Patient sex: F
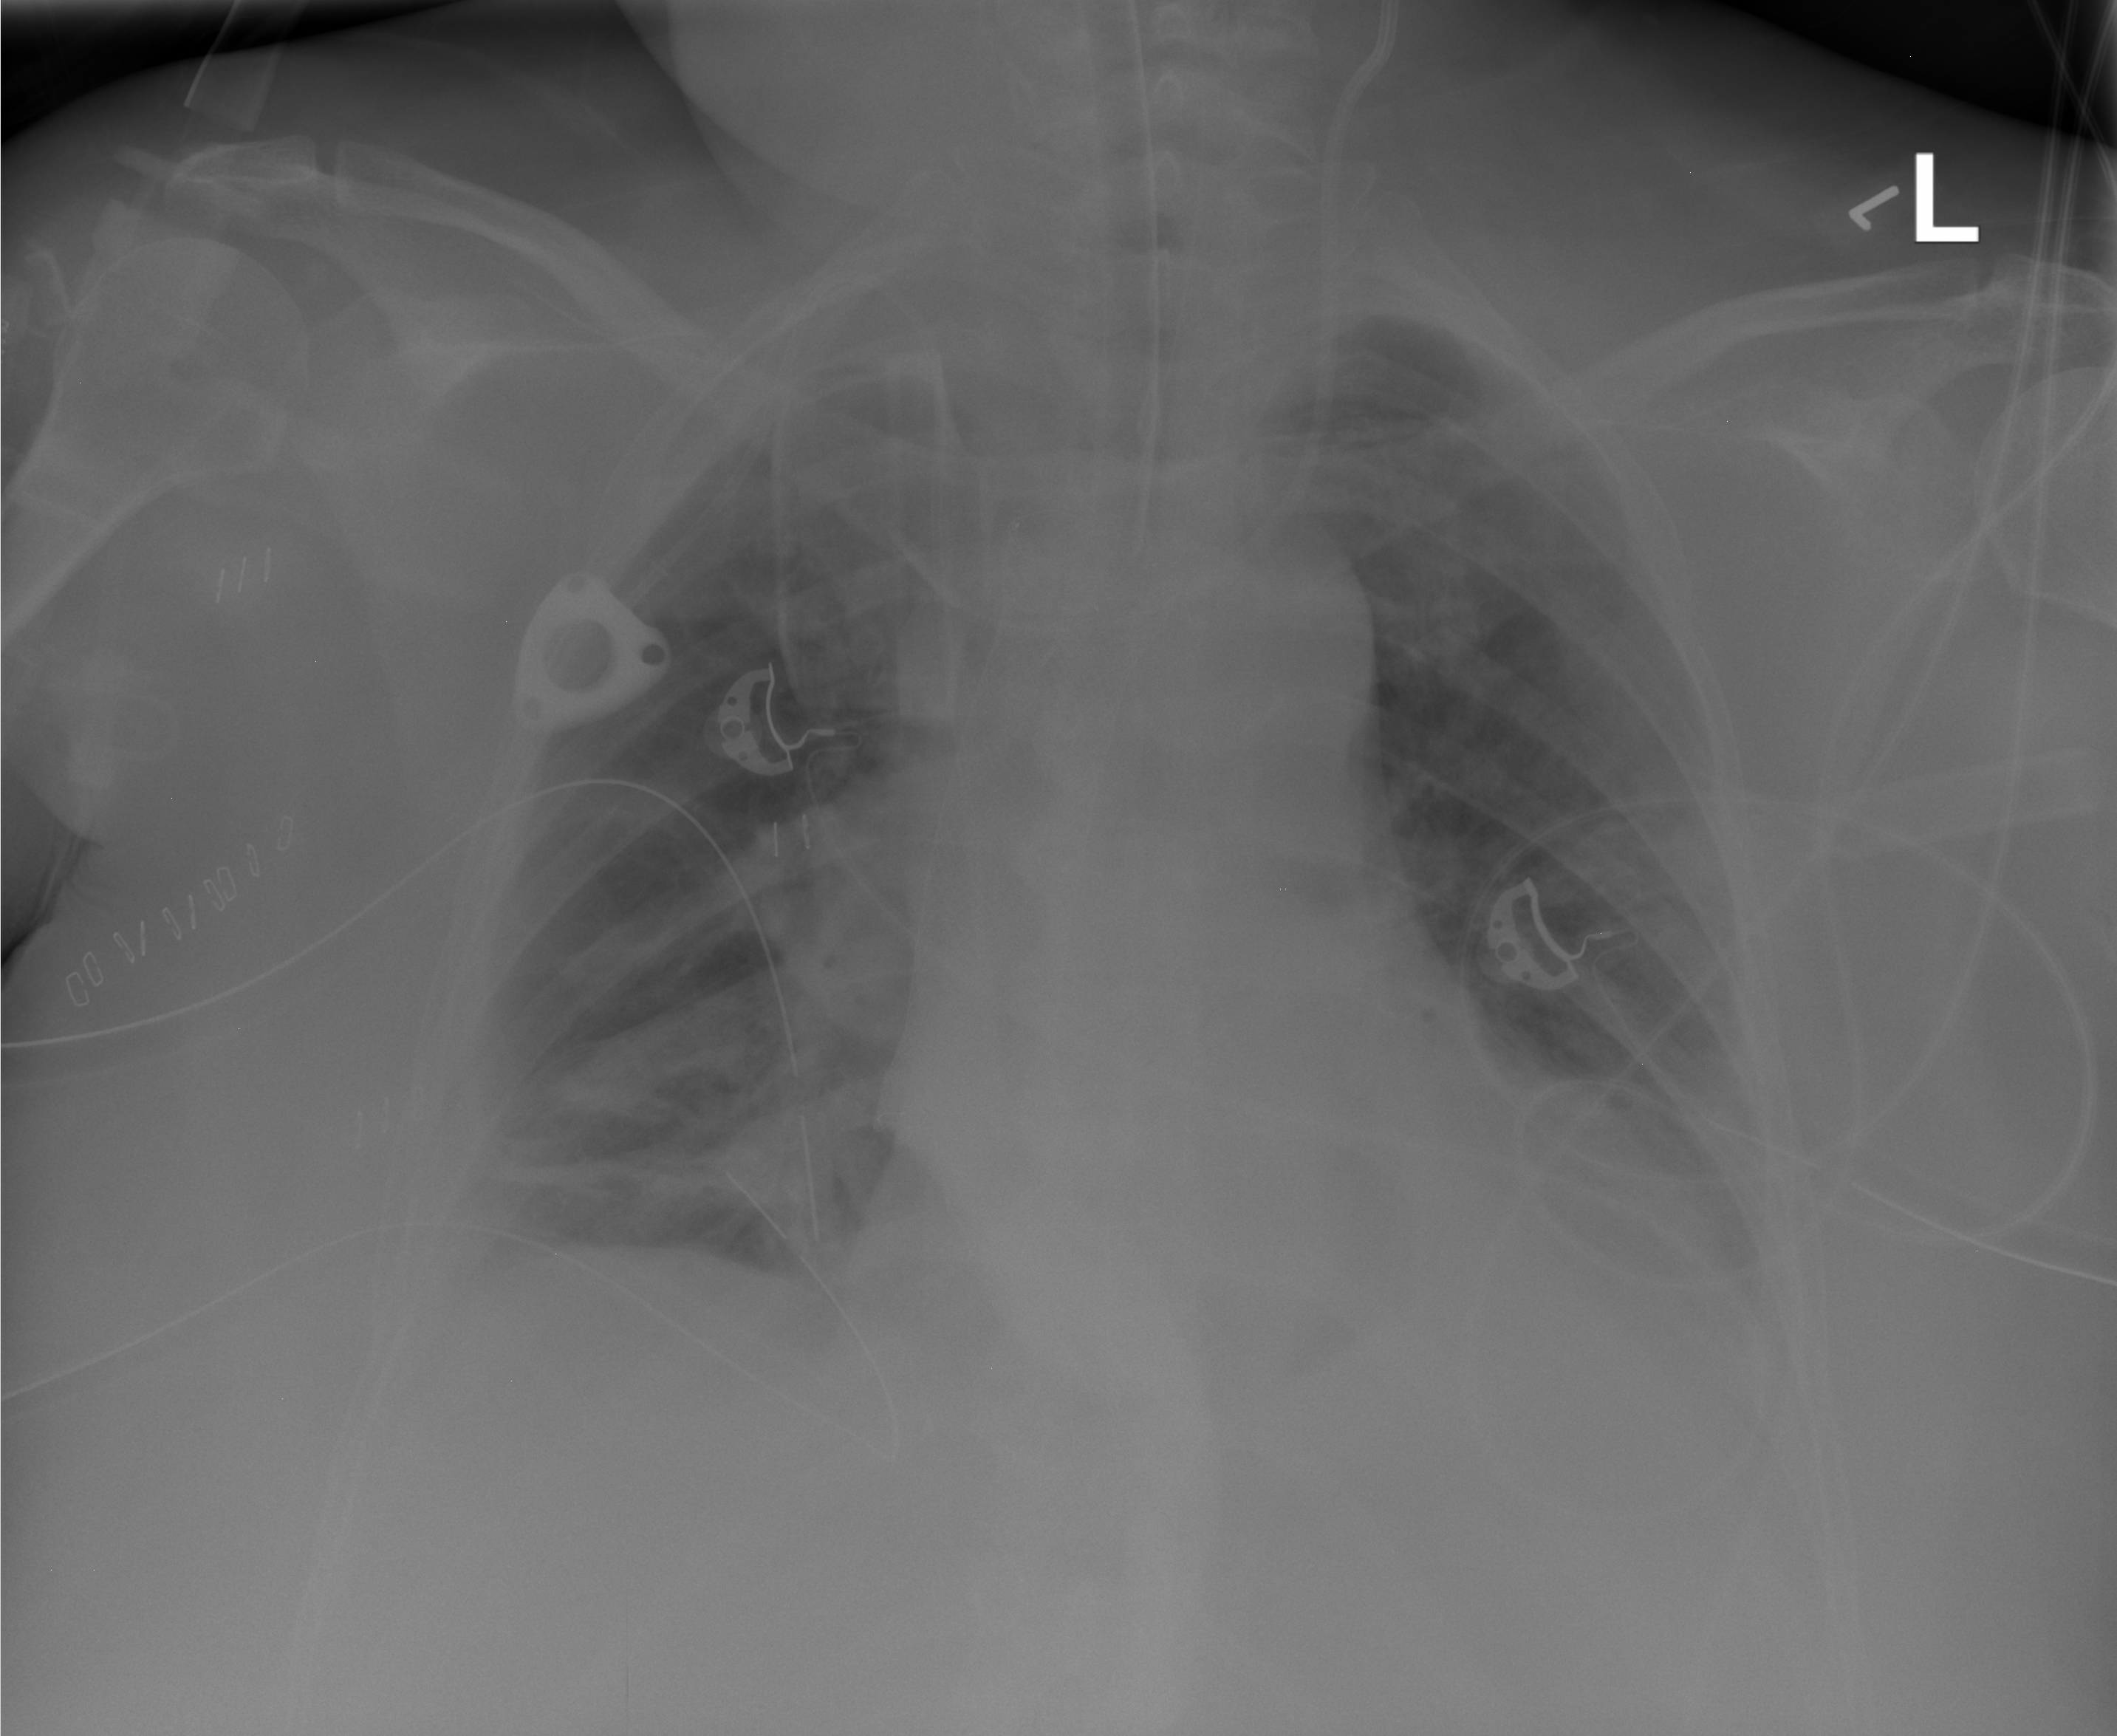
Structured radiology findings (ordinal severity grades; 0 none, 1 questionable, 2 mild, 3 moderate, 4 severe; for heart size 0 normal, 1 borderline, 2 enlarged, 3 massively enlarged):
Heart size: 2
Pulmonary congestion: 2
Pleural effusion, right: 2
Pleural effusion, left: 2
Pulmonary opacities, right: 2
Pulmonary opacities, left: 2
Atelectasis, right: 2
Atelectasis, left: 2